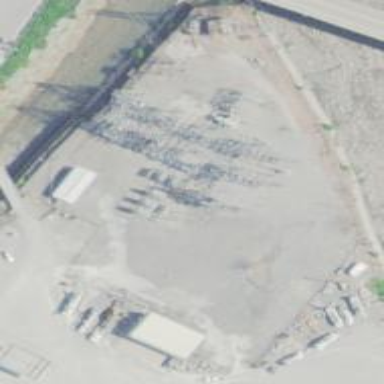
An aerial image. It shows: Power substation.